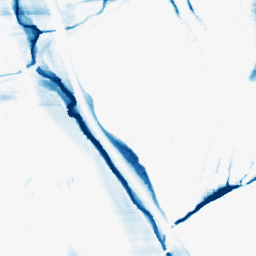
Category: morphological
Decomposition family: morphological_ellipse
Decomposition parameters: operation: closing
width: 5
height: 50
Upsampling method: quartic
Upsampling parameters: scale: 4
Upsampling scale: 4